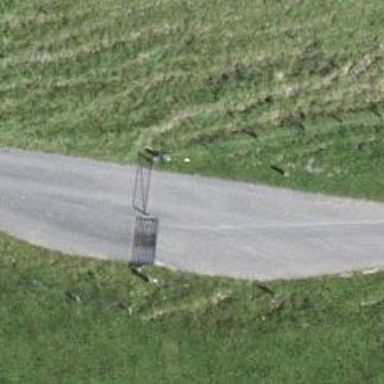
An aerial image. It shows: Cattle grid barrier.